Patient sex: F
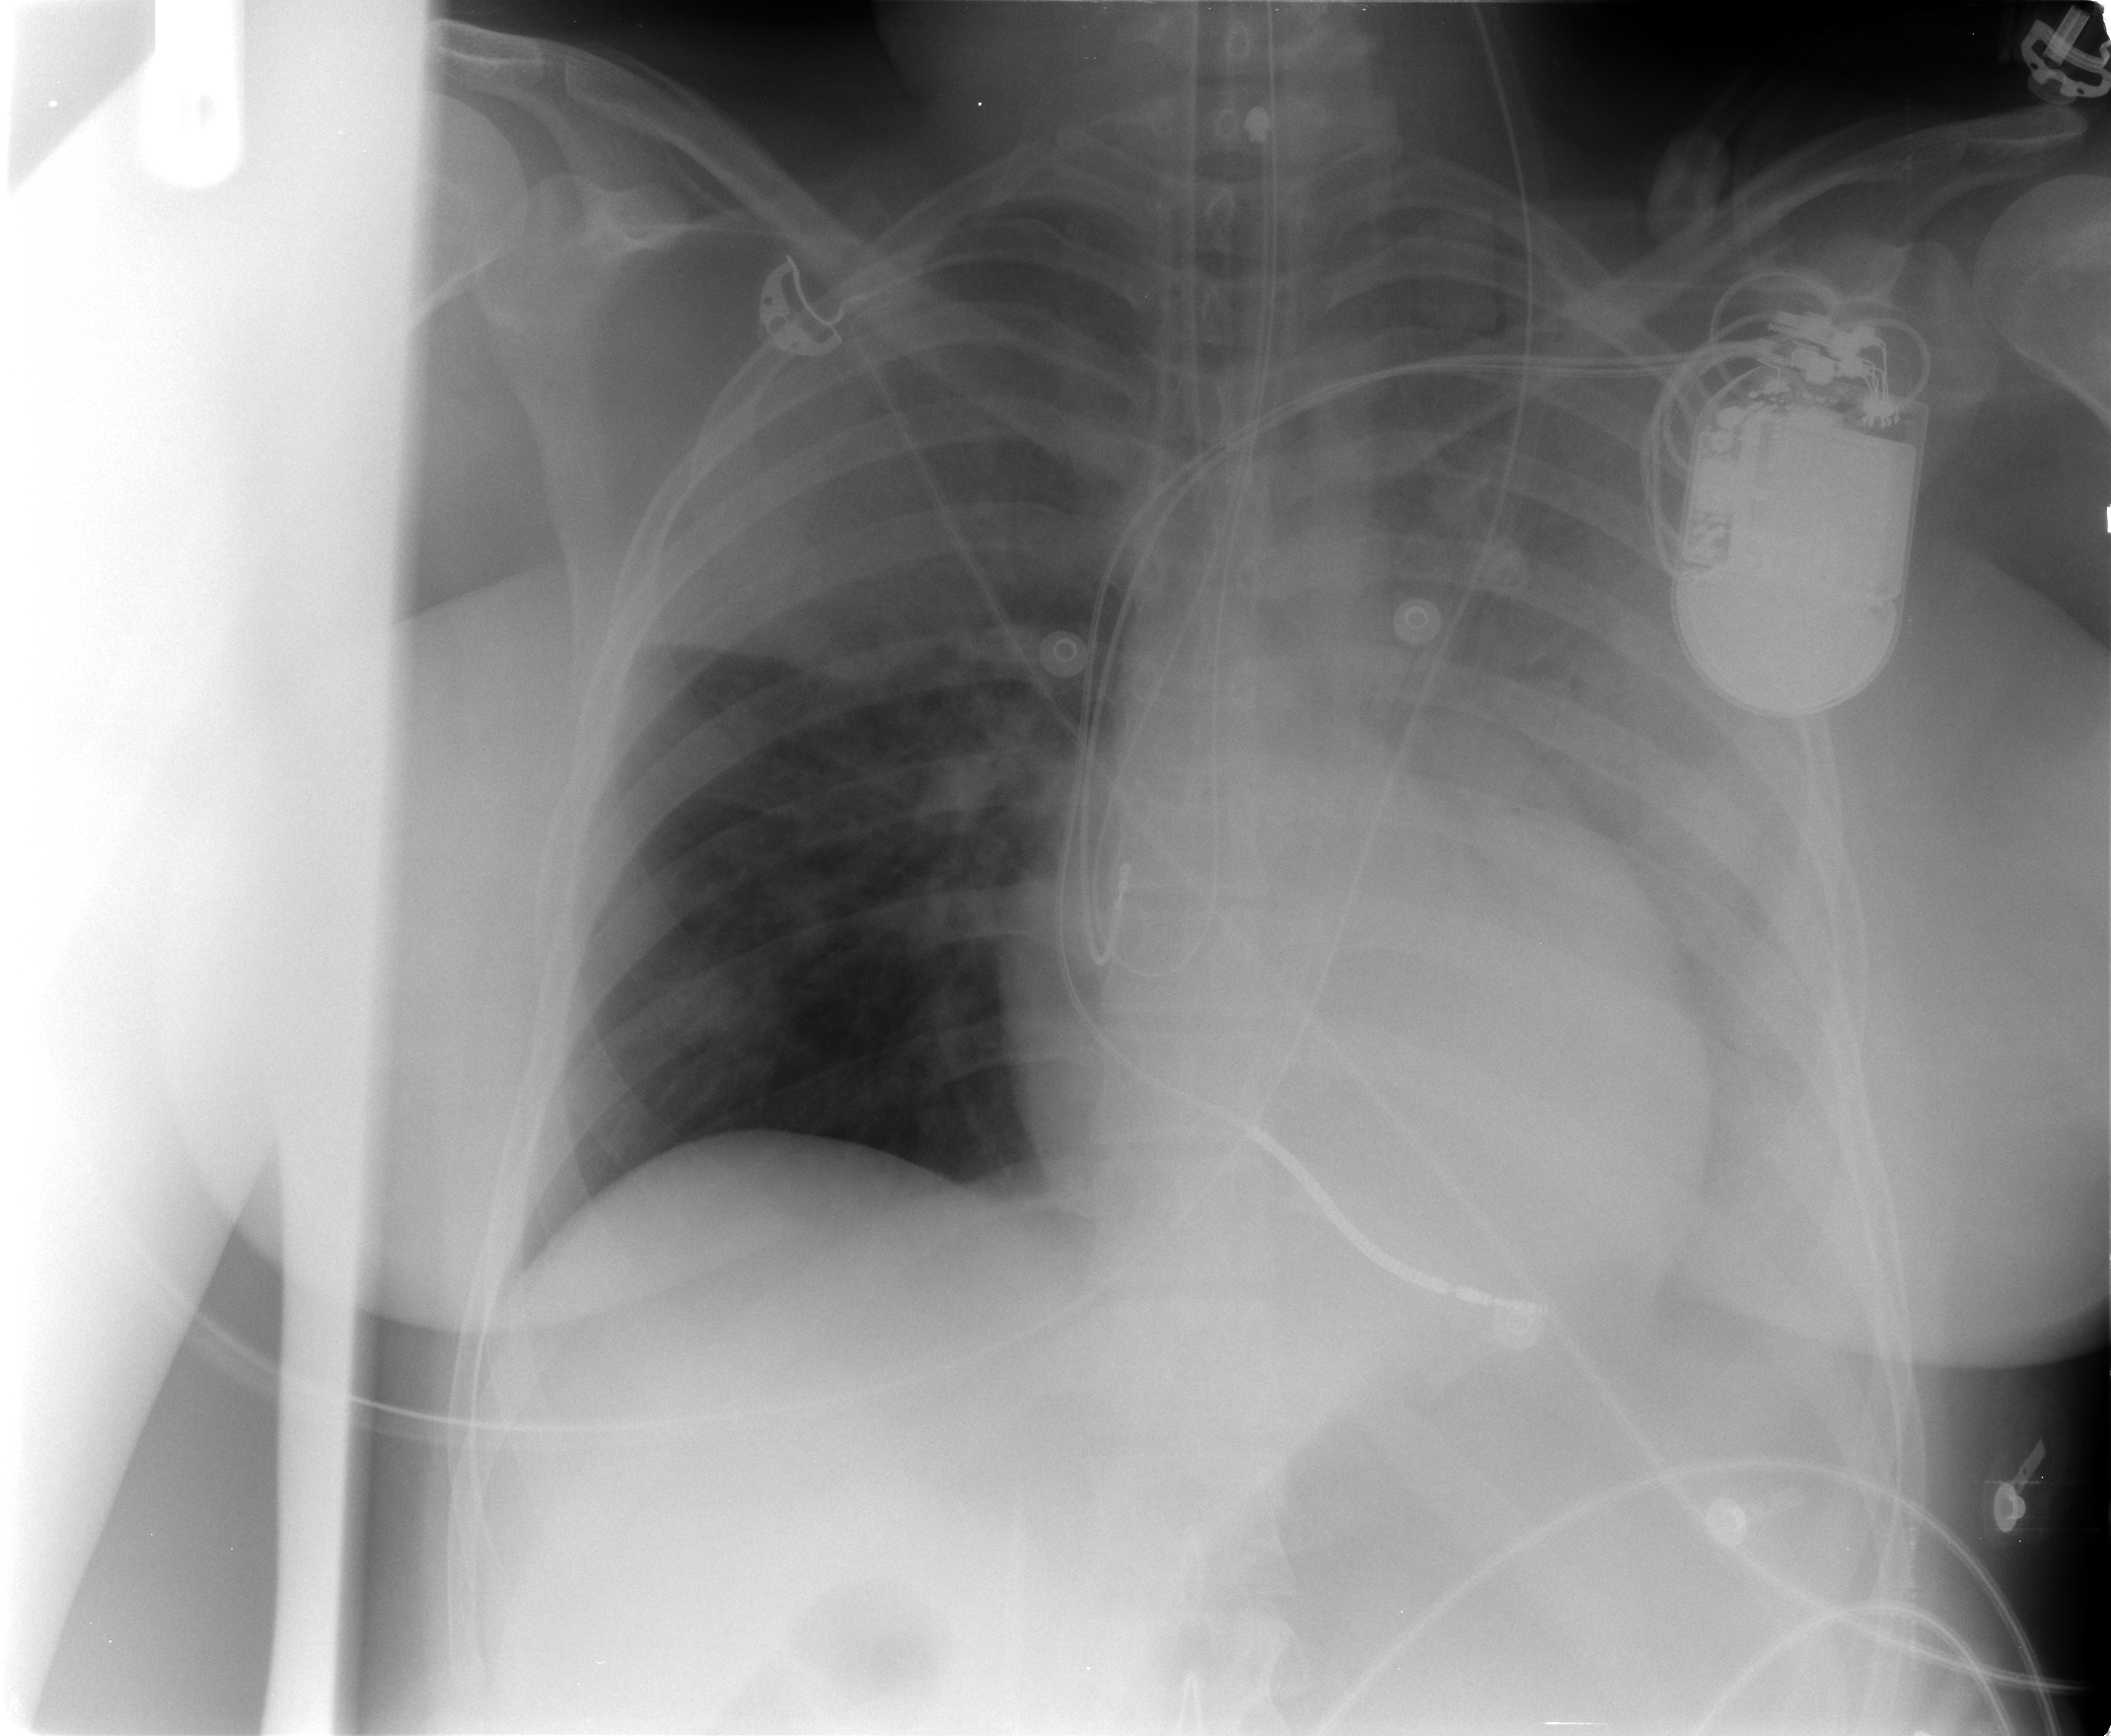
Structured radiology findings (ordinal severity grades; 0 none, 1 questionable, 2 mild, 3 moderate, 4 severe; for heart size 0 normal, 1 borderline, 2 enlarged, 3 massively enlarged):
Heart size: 0
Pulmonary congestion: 2
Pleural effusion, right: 0
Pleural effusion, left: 1
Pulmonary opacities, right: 3
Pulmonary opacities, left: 3
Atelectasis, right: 2
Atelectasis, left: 2